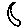
Label: moon